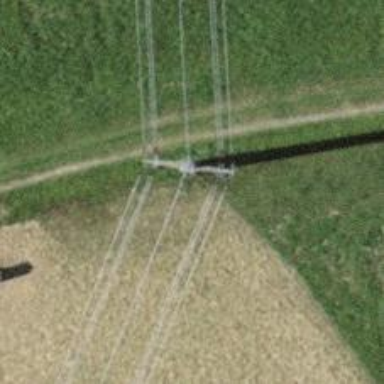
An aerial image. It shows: Power line is depicted.